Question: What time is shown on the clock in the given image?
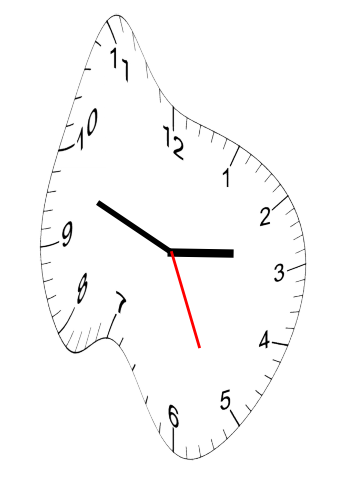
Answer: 02:48:26